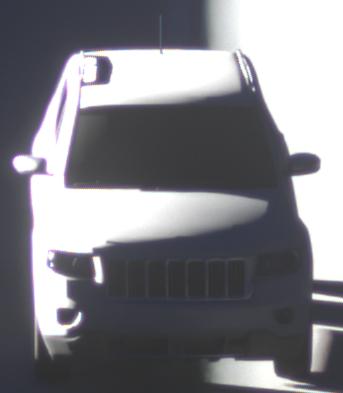
Make: Jeep
Model: Grand Cherokee
Detailed model: WK2
Model produced from: 2010
Model produced until: 2021
Doors: 5
Color: white
Road condition: dry road
Daytime: sunrise or sunset
Contrast: high contrast